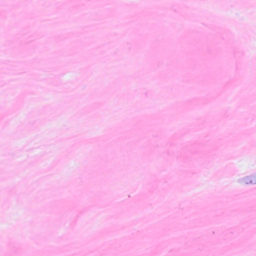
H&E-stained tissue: Breast